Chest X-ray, AP view. Patient: 32 years old, sex M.
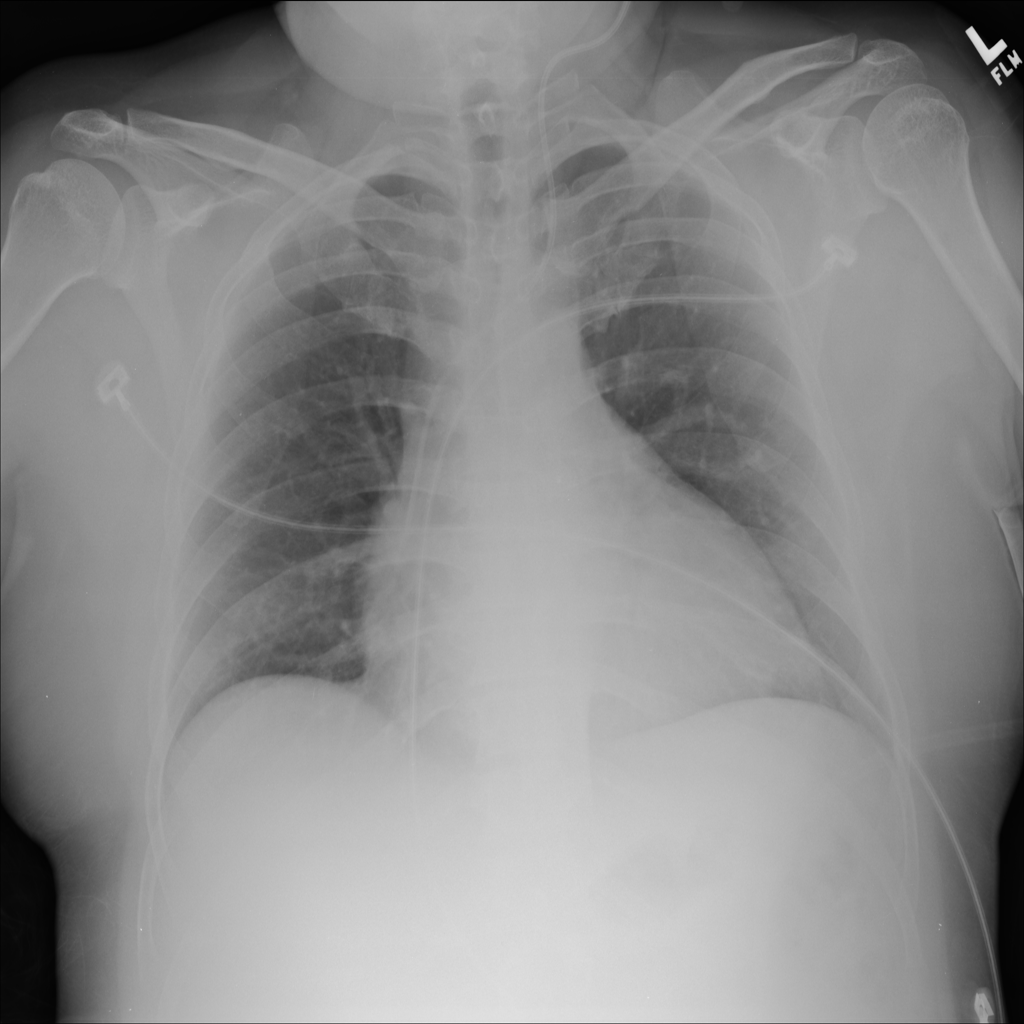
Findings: No Finding